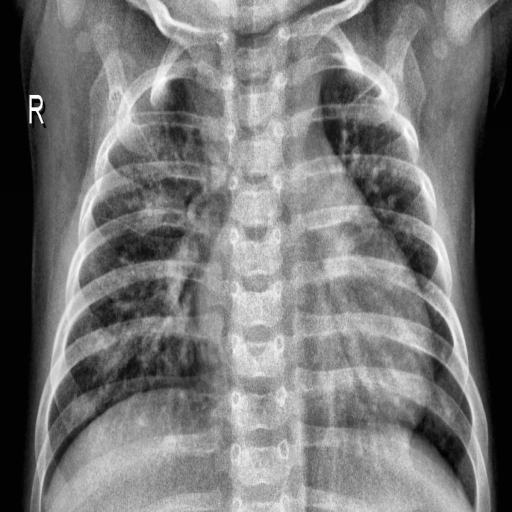
Finding: PNEUMONIA